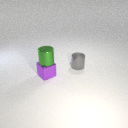
small purple metal cube to the left of small gray metal cylinder